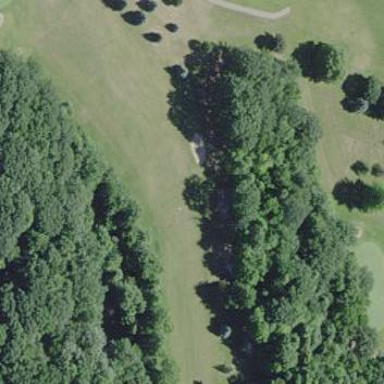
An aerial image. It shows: Grassy area designated as golf fairway.